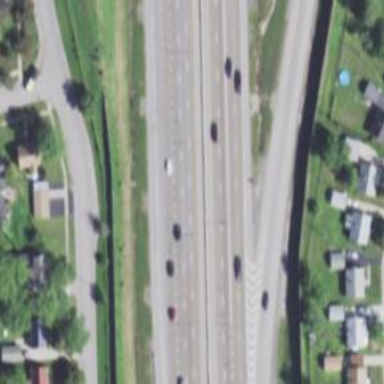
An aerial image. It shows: Motorway junction.